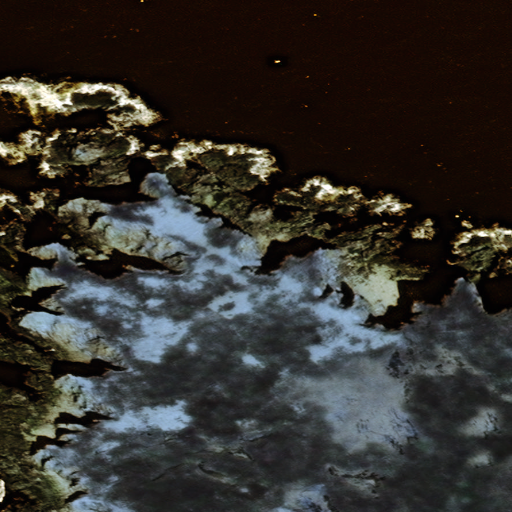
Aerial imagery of point in Alaska named South Point containing only unknown